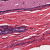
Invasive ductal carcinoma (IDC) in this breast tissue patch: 0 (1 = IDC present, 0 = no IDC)